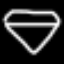
Label: diamond